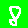
Digit: 8